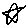
Label: star